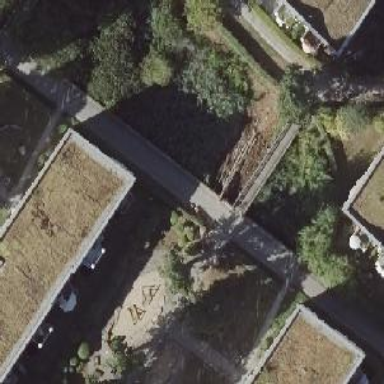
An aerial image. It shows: Footway bridge.